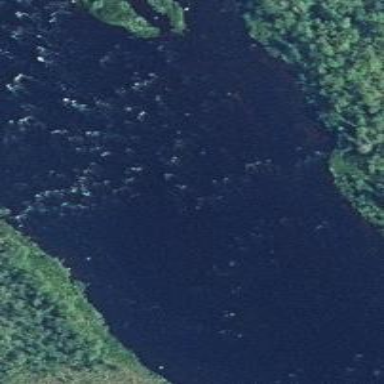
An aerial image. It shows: Scene featuring rapids in waterway.